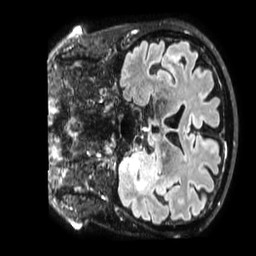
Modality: FLAIR
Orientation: coronal
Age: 70
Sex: male
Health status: ill
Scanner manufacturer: philips
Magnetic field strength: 3 T
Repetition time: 4.8 s
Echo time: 0.34 s